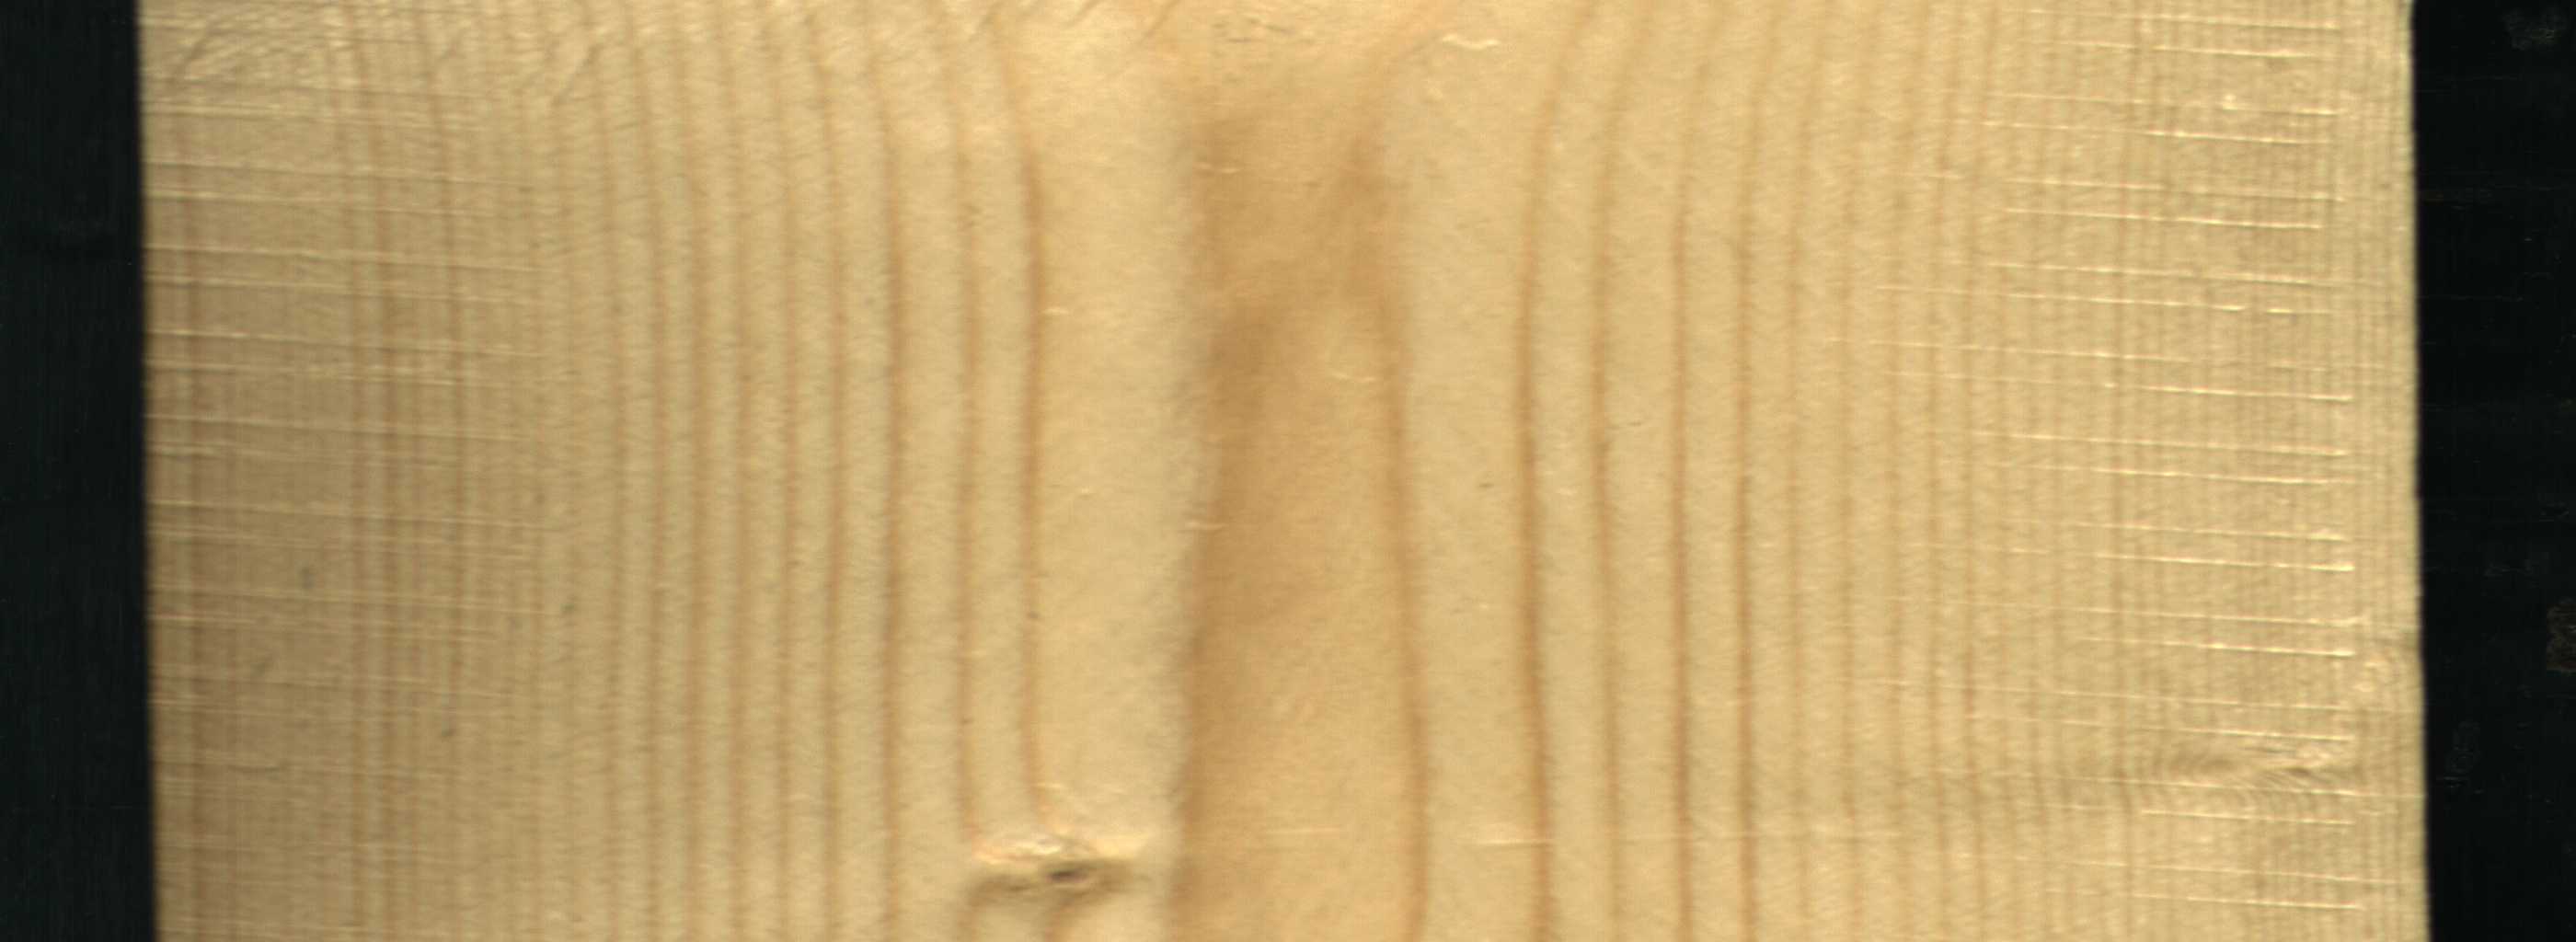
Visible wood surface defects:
Live_Knot